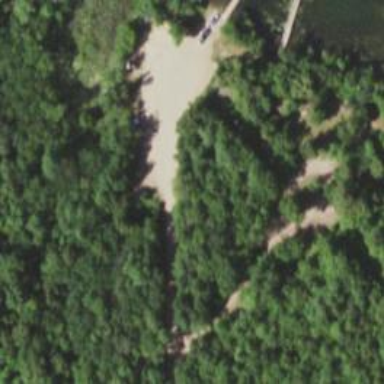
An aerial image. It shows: Picnic site popular for tourists.